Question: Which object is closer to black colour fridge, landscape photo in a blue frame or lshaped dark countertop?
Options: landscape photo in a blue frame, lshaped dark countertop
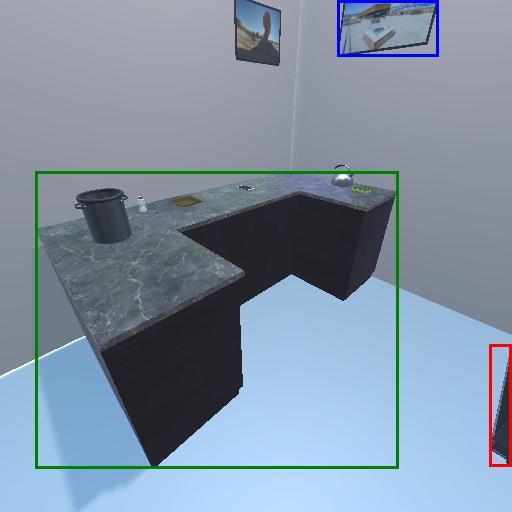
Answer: landscape photo in a blue frame